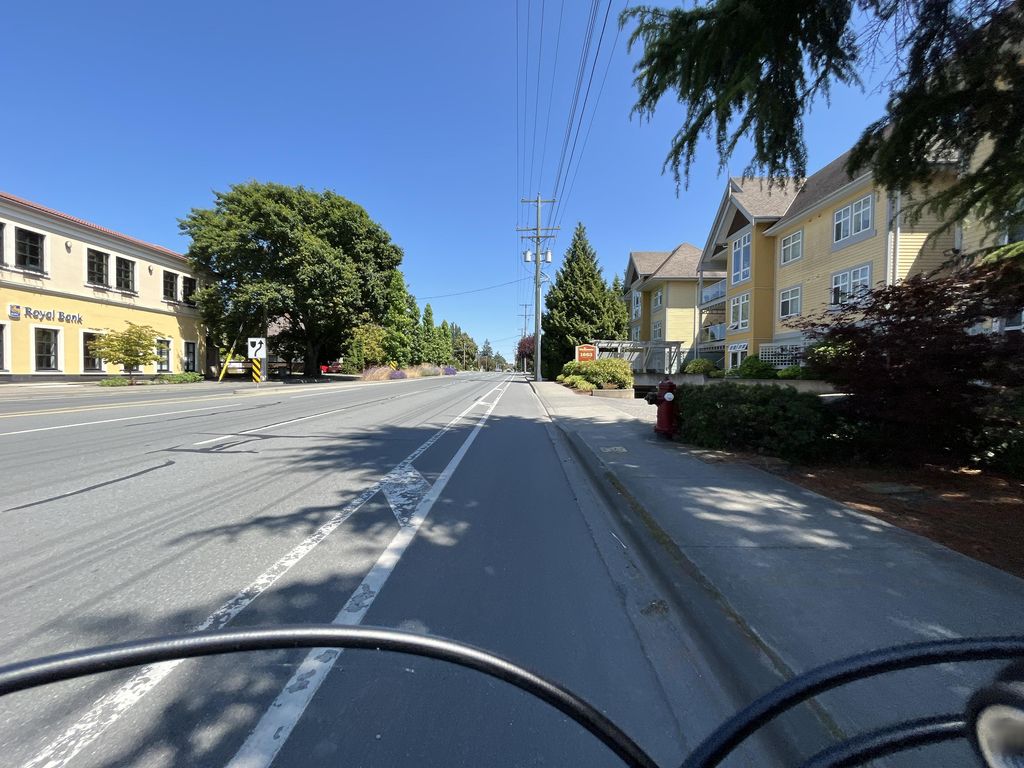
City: victoria